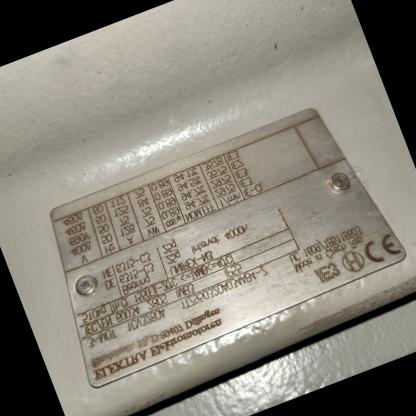
Klasa: tabliczka-znamionowa